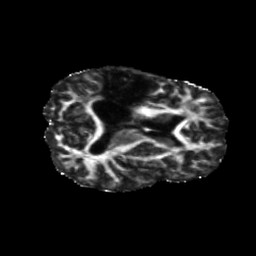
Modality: FA
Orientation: axial
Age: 49
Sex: male
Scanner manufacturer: siemens
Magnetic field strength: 3 T
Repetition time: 5.47 s
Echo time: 0.0854 s